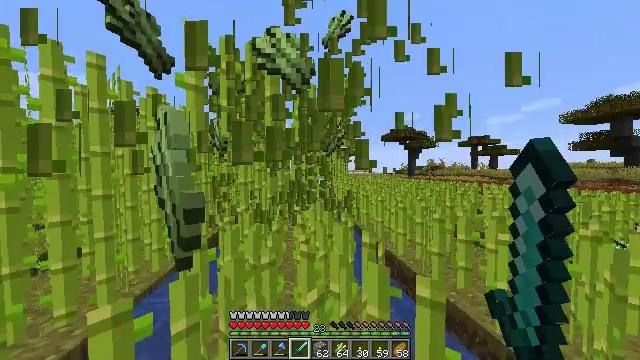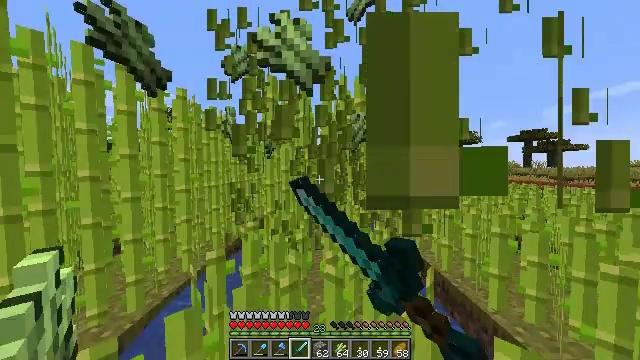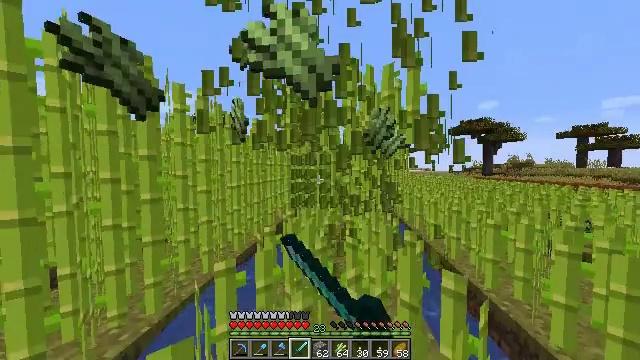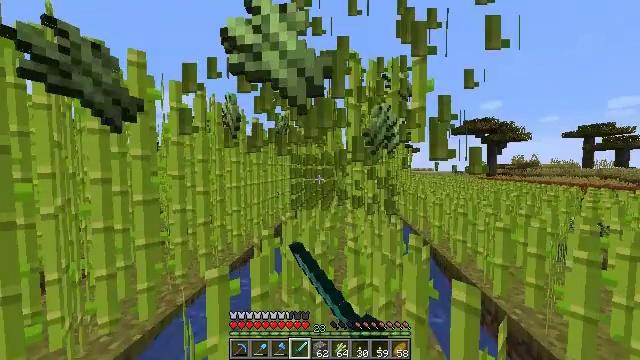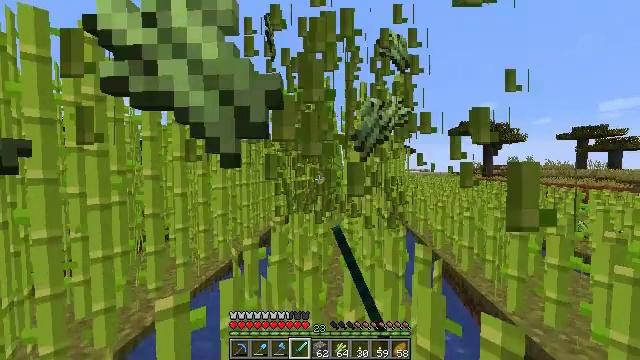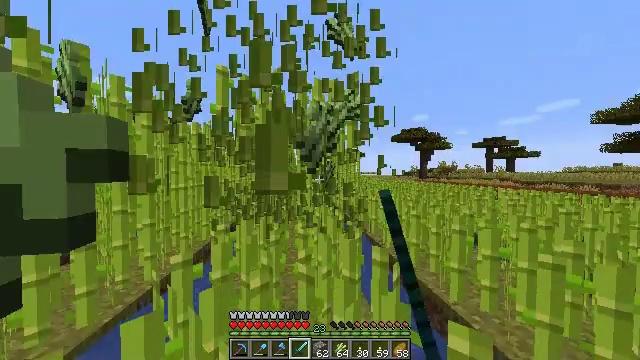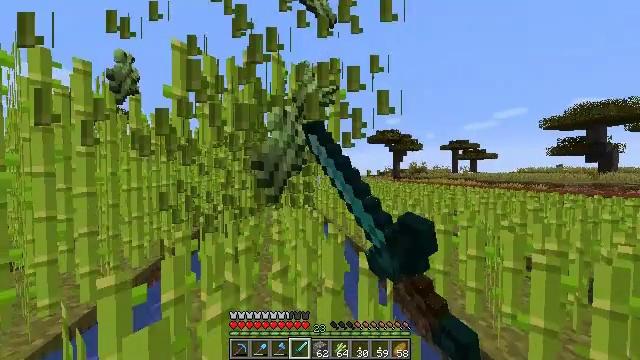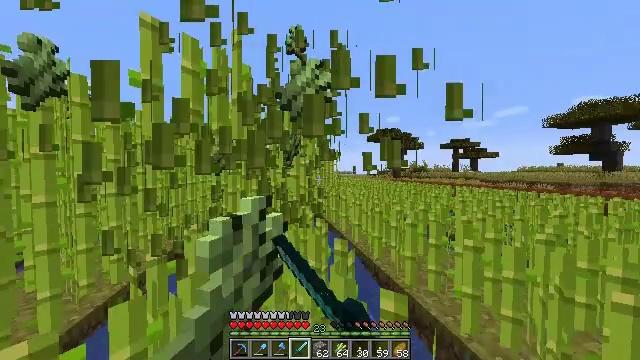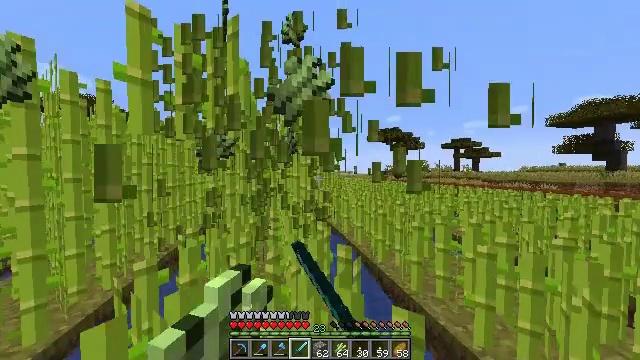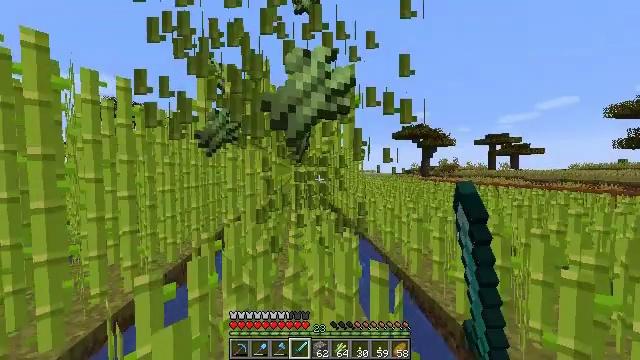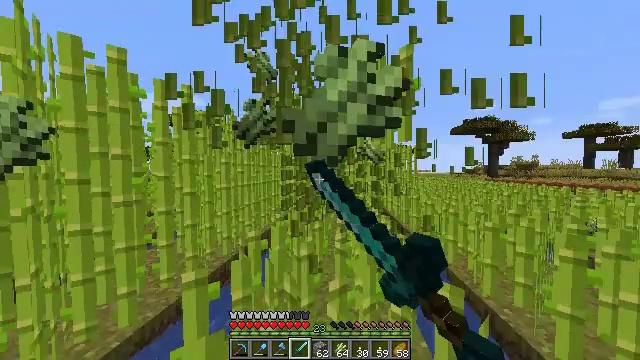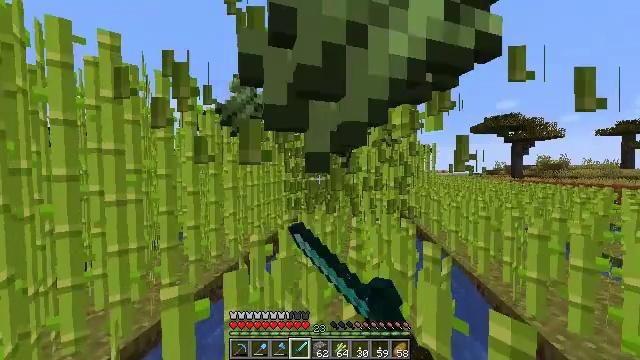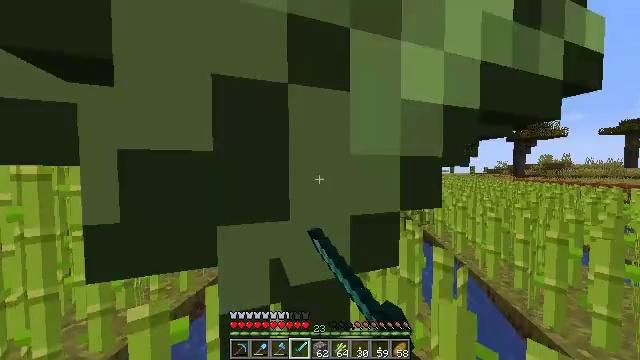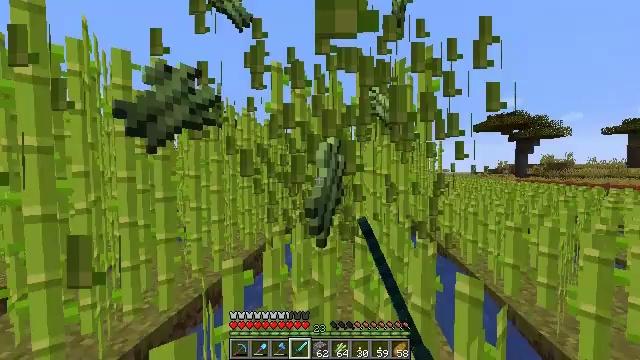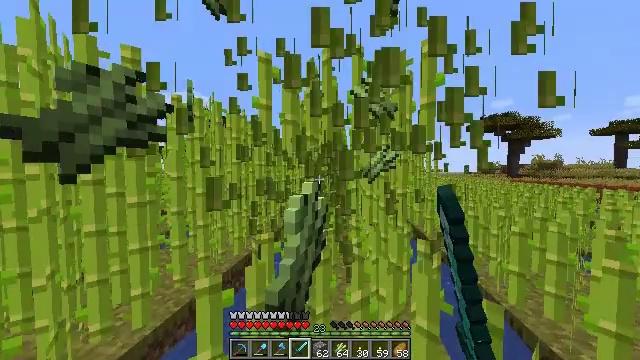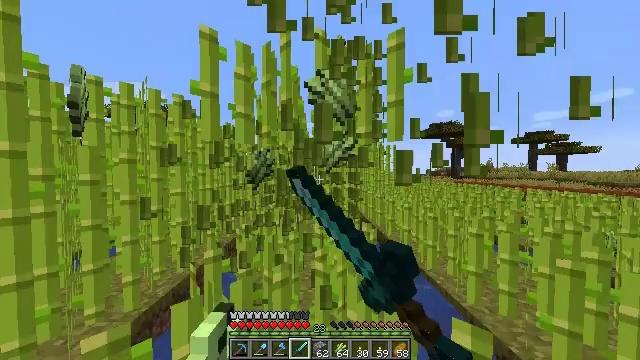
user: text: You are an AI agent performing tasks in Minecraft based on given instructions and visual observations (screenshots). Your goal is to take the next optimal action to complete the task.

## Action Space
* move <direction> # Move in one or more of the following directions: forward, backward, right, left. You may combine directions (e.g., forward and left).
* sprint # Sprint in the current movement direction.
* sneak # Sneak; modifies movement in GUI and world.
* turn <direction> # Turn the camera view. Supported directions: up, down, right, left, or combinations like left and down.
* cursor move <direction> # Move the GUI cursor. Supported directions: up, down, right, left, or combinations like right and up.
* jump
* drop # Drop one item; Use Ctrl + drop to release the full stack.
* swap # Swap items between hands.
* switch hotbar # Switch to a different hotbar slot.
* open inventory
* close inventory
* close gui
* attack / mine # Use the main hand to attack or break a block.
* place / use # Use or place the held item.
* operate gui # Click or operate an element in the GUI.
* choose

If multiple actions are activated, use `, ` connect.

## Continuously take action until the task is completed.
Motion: motion action
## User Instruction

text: Break the sugar cane.
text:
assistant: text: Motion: move forward, sprint, turn left, attack / mine
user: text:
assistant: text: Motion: move forward, sprint, turn left, attack / mine
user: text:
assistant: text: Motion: move forward, sprint, attack / mine
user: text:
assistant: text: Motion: move forward, sprint, attack / mine
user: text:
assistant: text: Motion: move forward, sprint, turn right, attack / mine
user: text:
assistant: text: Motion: move forward, sprint, turn right, attack / mine
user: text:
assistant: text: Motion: move forward, sprint, attack / mine
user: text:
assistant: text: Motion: move forward, sprint, attack / mine
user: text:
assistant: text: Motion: move forward, sprint, turn left, attack / mine
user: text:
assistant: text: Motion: move forward, sprint, turn left, attack / mine
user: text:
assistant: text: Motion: move forward, sprint, turn left, attack / mine
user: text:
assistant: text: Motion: move forward, sprint, attack / mine
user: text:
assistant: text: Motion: move forward, sprint, attack / mine
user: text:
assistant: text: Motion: move forward, sprint, turn right, attack / mine
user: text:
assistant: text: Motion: move forward, sprint, turn right, attack / mine
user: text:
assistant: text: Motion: move forward, sprint, turn right, attack / mine
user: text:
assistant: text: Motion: move forward, sprint, attack / mine
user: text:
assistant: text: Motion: move forward, sprint, turn left, attack / mine
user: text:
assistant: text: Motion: move forward, sprint, turn left, attack / mine
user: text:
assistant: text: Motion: move forward, sprint, turn left, attack / mine
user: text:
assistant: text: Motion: move forward, sprint, attack / mine
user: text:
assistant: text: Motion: move forward, sprint, turn right, attack / mine
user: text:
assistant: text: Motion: move forward, sprint, turn right, attack / mine
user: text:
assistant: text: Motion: move forward, sprint, turn right, attack / mine
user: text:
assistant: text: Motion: move forward, sprint, attack / mine
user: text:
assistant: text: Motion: move forward, sprint, turn left, attack / mine
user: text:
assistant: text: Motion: move forward, sprint, turn left, attack / mine
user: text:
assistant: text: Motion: move forward, sprint, turn left, attack / mine
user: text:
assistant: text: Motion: move forward, sprint, attack / mine
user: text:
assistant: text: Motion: move forward, sprint, turn right, attack / mine